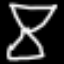
Label: hourglass